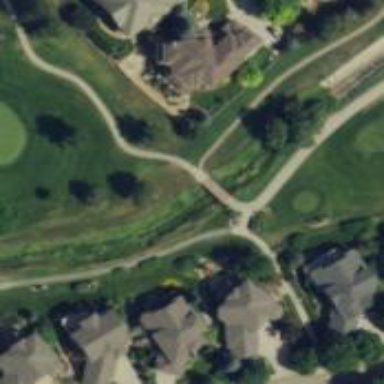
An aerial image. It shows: Golf cartpath that is also road path.